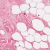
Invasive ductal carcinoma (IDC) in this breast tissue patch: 0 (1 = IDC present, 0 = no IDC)